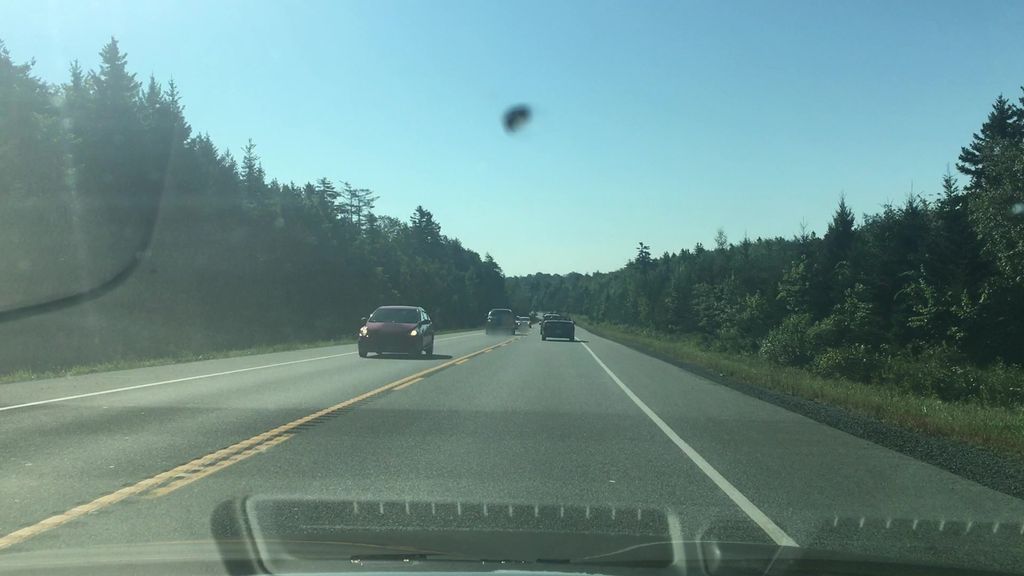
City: halifax